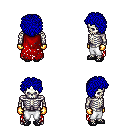
a pixel art fantasy rpg character, male body template, skeleton, red tattered cape, white pants, blue curly afro hairstyle, gold gloves, ghillies, four views (front, back, left, right), 2x2 character sprite sheet, small pixel art, hard edges, no anti-aliasing